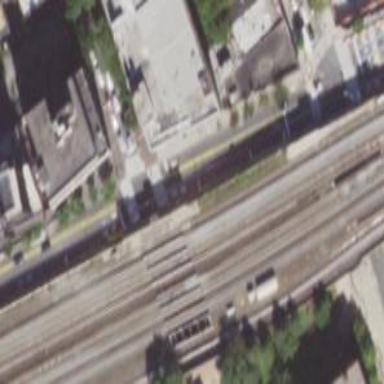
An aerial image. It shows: Bridge over electrified railway tracks.